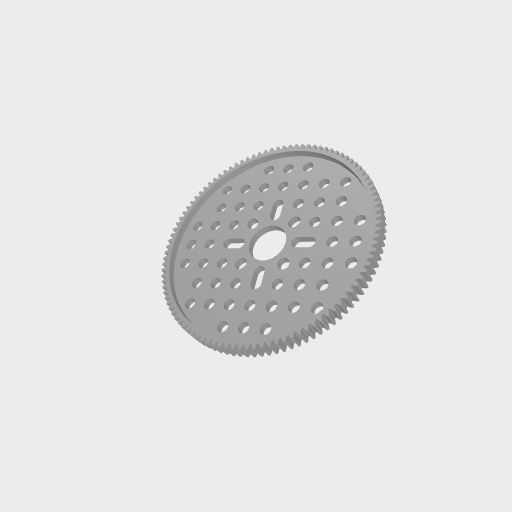
Part: HubMountAluminumGear100T